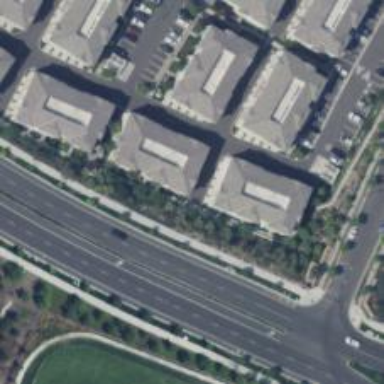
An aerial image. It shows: Alley classified as service road.